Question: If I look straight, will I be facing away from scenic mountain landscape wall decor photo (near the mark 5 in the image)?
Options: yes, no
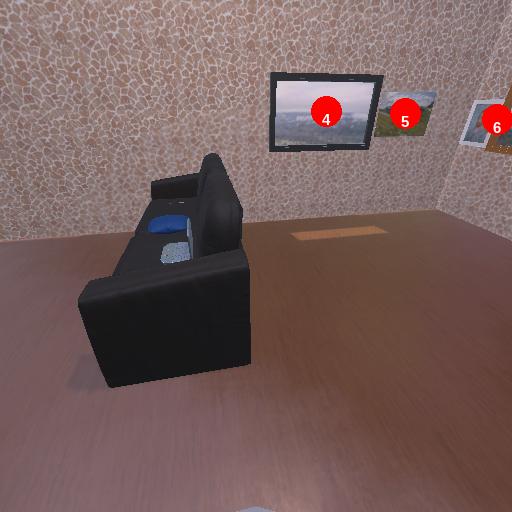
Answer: yes